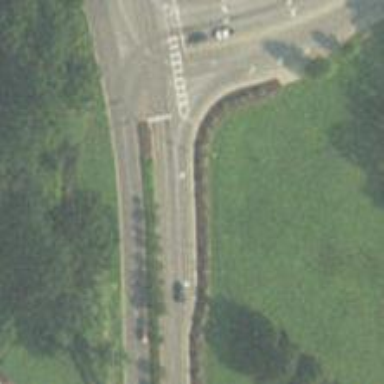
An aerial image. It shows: Asphalt road with secondary link designation.